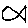
Label: fish